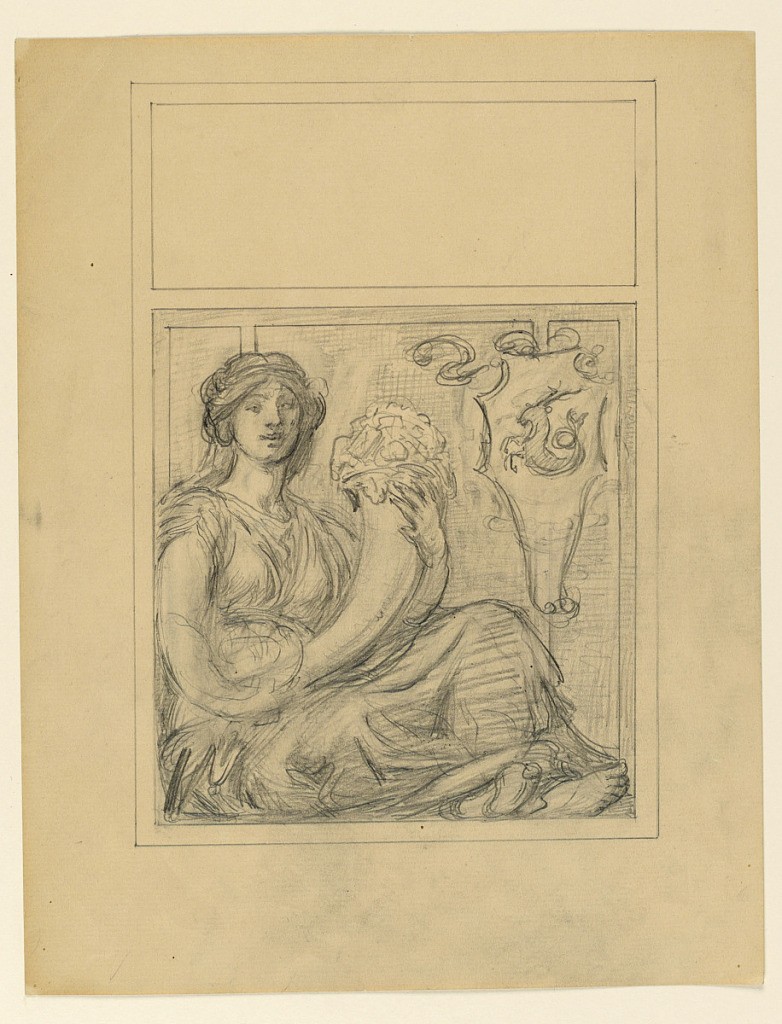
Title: Design for Magazine Cover
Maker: Kenyon Cox, American, 1856–1919
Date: ca. 1900
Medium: Graphite on paper
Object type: Drawing
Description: Sketch of a magazine cover with a seated female figure holding a cornucopia.